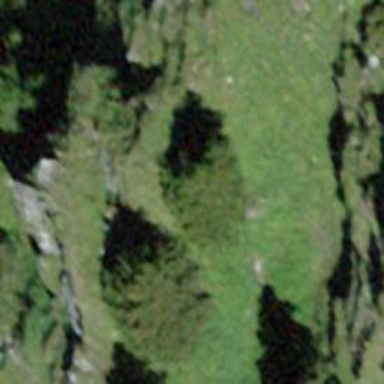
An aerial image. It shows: Single tag "natural: tree."